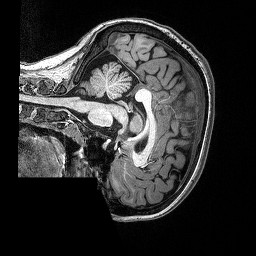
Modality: T1w
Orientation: sagittal